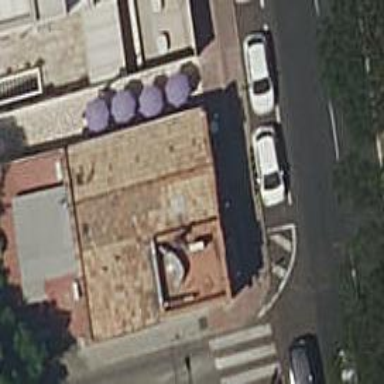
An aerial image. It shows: Restaurant.